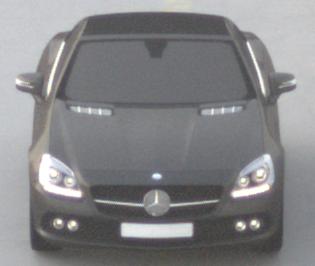
Make: Mercedes-Benz
Model: SLK 200
Detailed model: SLK-Class (172)
Model produced from: 2011/03
Model produced until: 2015/04
Doors: 2
Color: gray
Road condition: dry road
Daytime: sunrise or sunset
Contrast: low contrast